Field crop: maize
Growth stage: 2
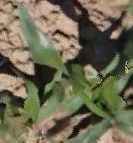
Species: maize